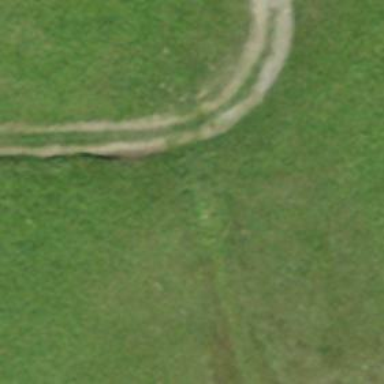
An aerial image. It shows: Downhill skiing track.